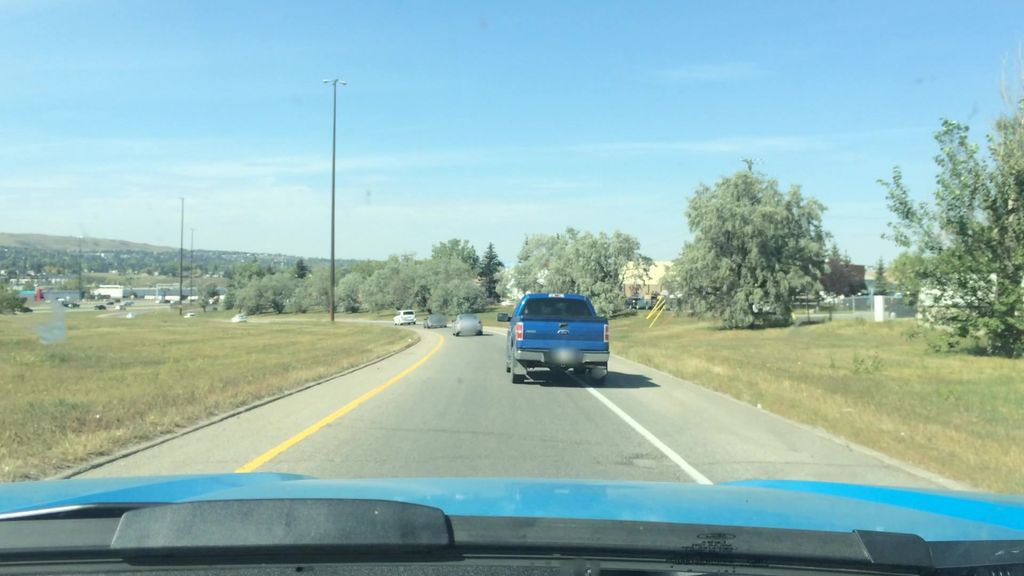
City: calgary